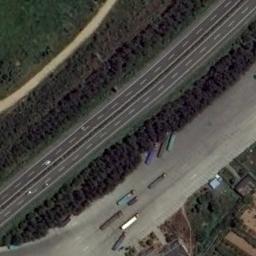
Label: freeway